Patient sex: F
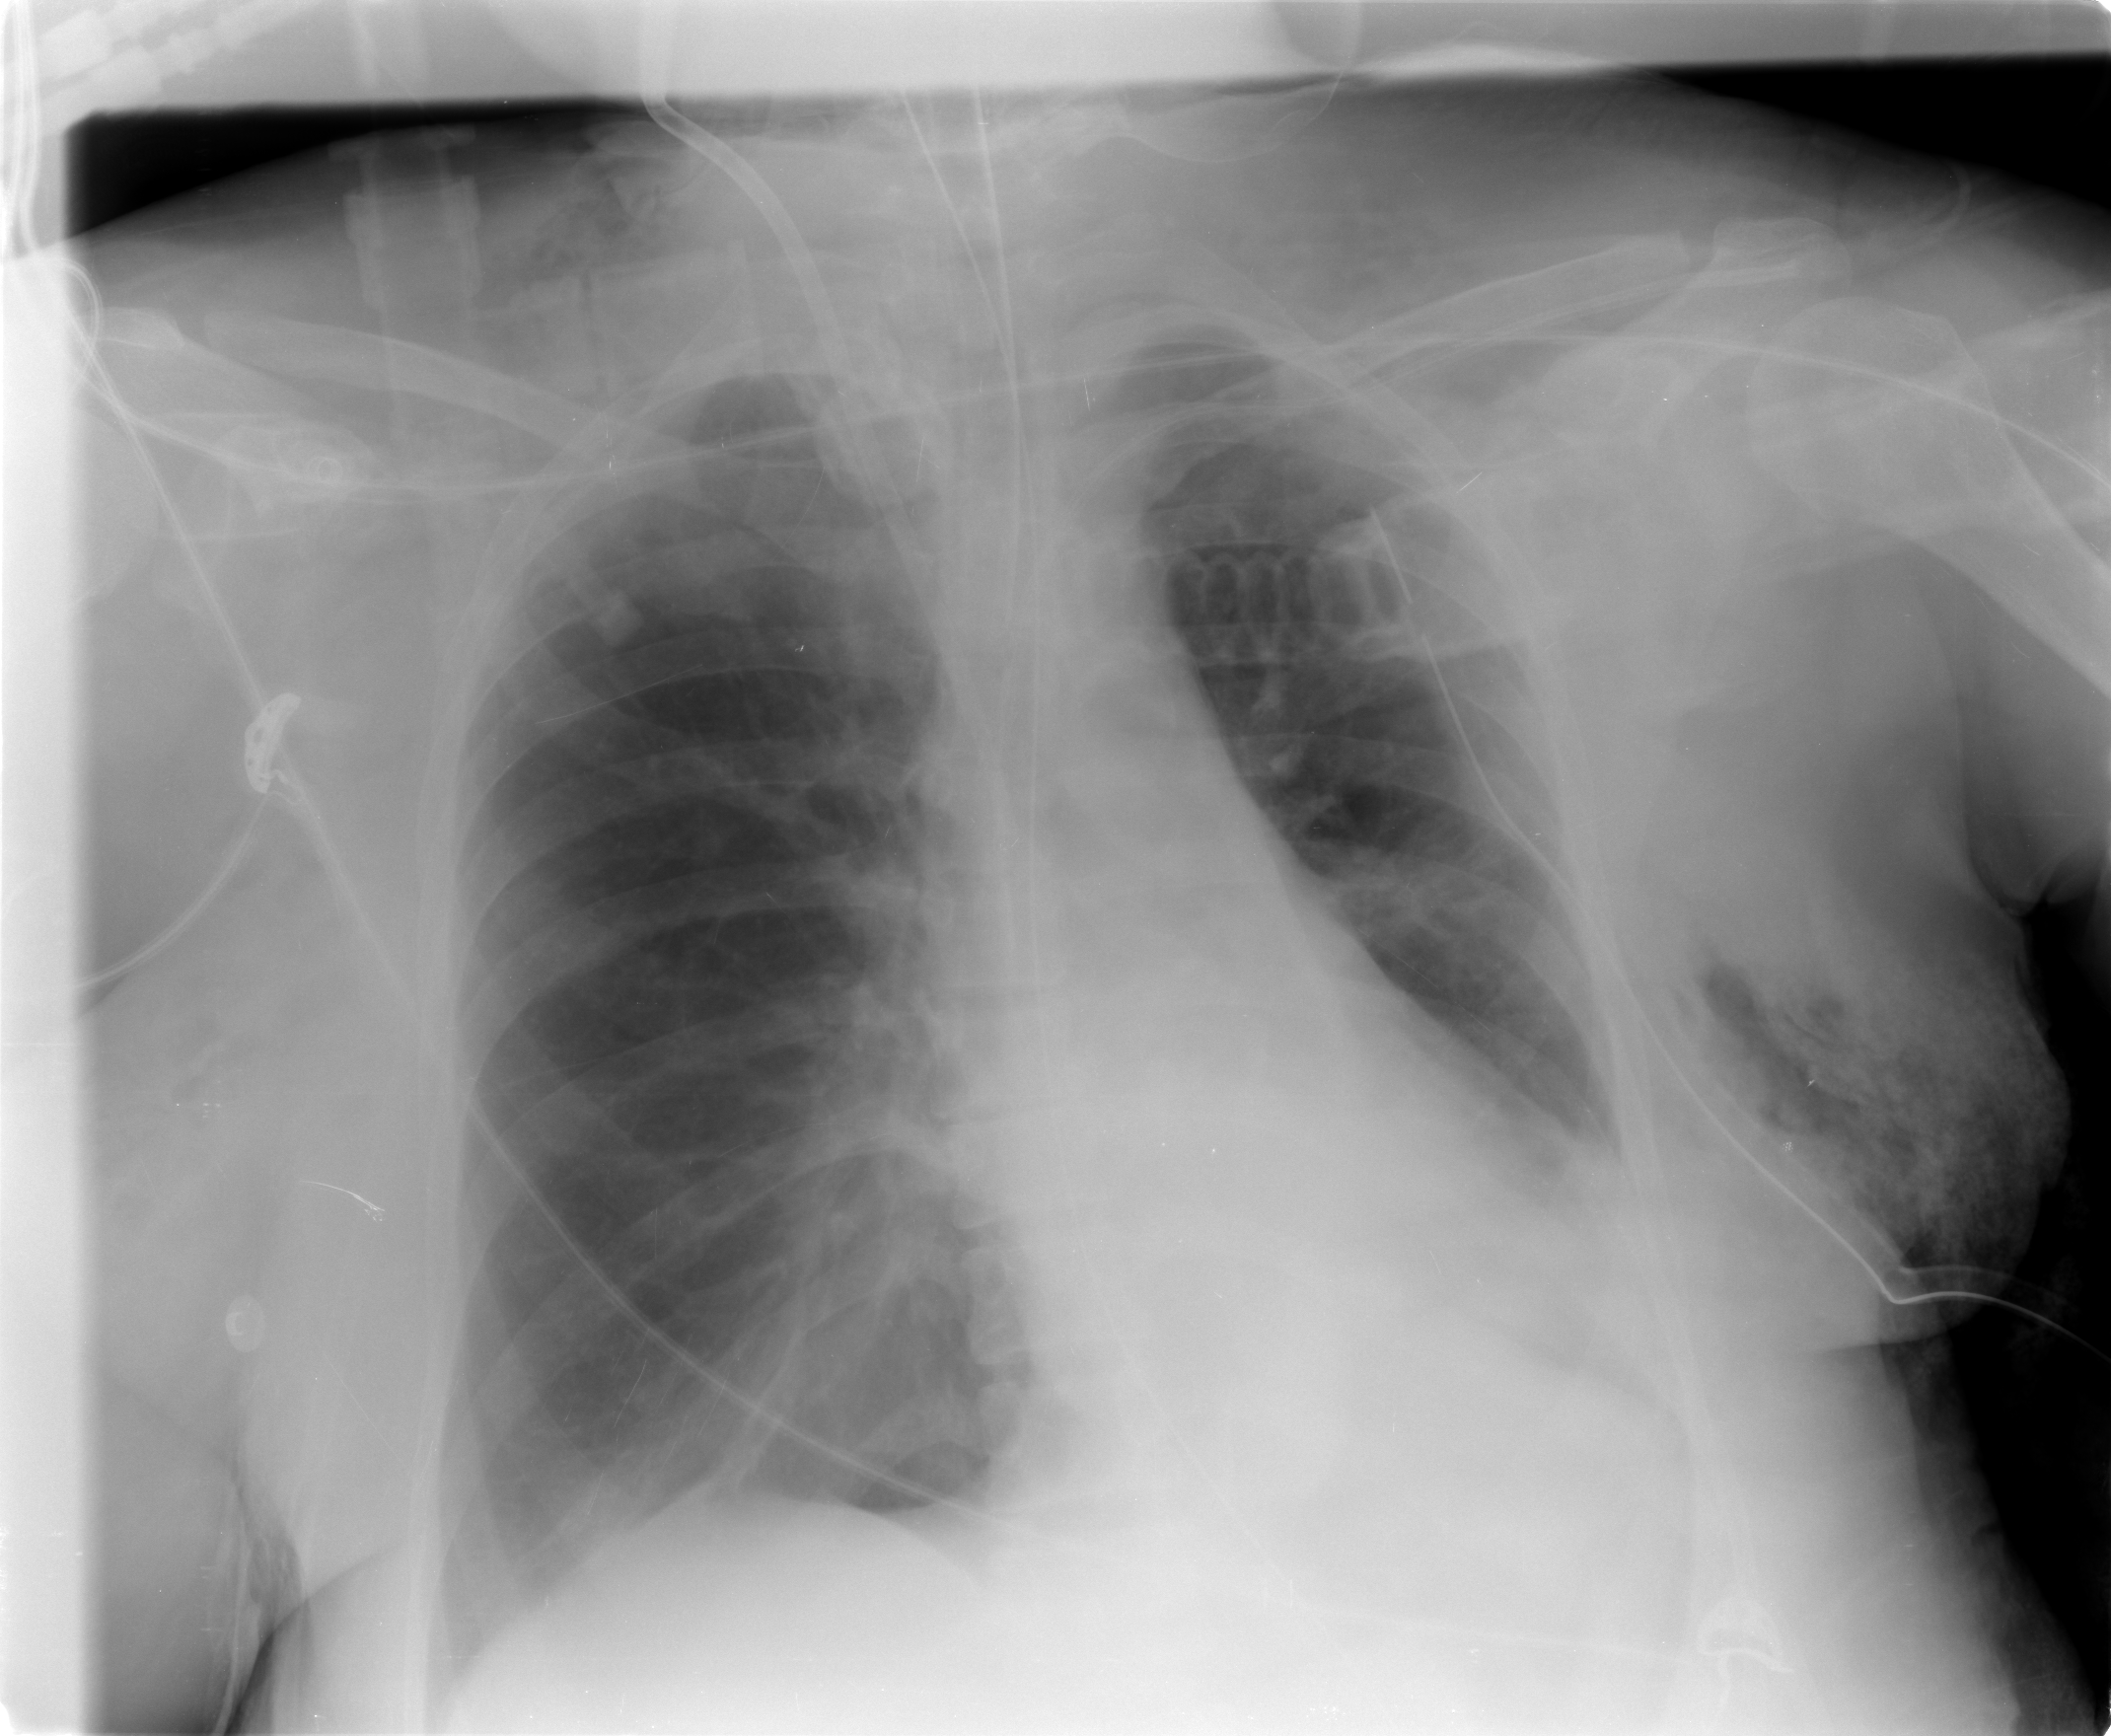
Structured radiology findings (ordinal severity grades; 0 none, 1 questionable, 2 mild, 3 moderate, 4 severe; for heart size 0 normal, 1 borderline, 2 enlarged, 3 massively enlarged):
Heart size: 2
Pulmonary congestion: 1
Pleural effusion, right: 1
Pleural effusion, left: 1
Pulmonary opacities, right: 0
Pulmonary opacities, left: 0
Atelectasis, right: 1
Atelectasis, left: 1